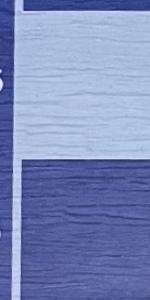
Label: Empty